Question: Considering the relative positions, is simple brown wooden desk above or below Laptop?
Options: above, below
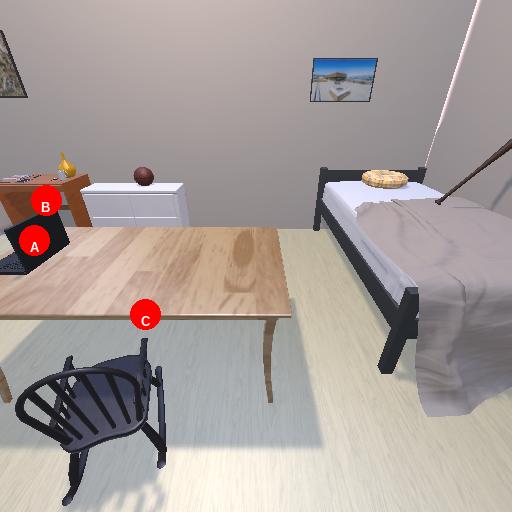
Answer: above